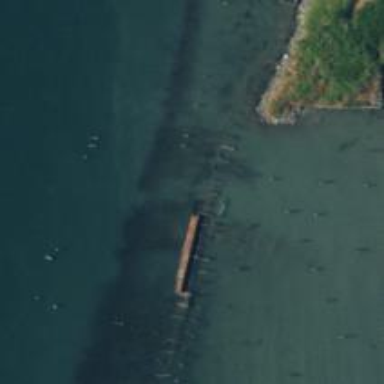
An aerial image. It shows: Pier that is in ruins.